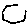
Label: hexagon